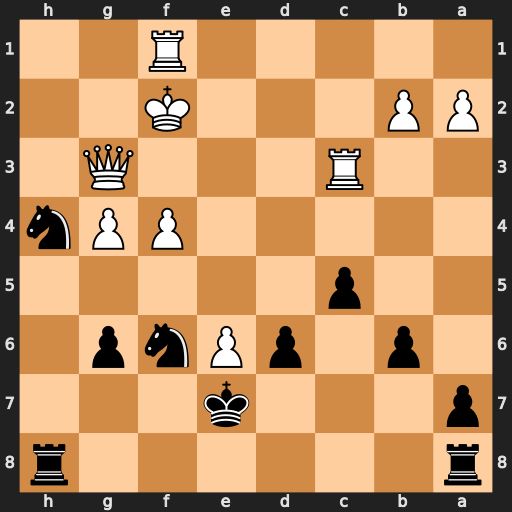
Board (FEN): r6r/p3k3/1p1pPnp1/2p5/5PPn/2R3Q1/PP3K2/5R2
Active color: b
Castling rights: -
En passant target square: -
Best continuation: Ne4+ Ke1 Nxg3